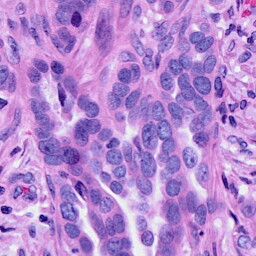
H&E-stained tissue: Ovarian